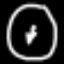
Label: clock